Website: walmart
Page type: address-validator
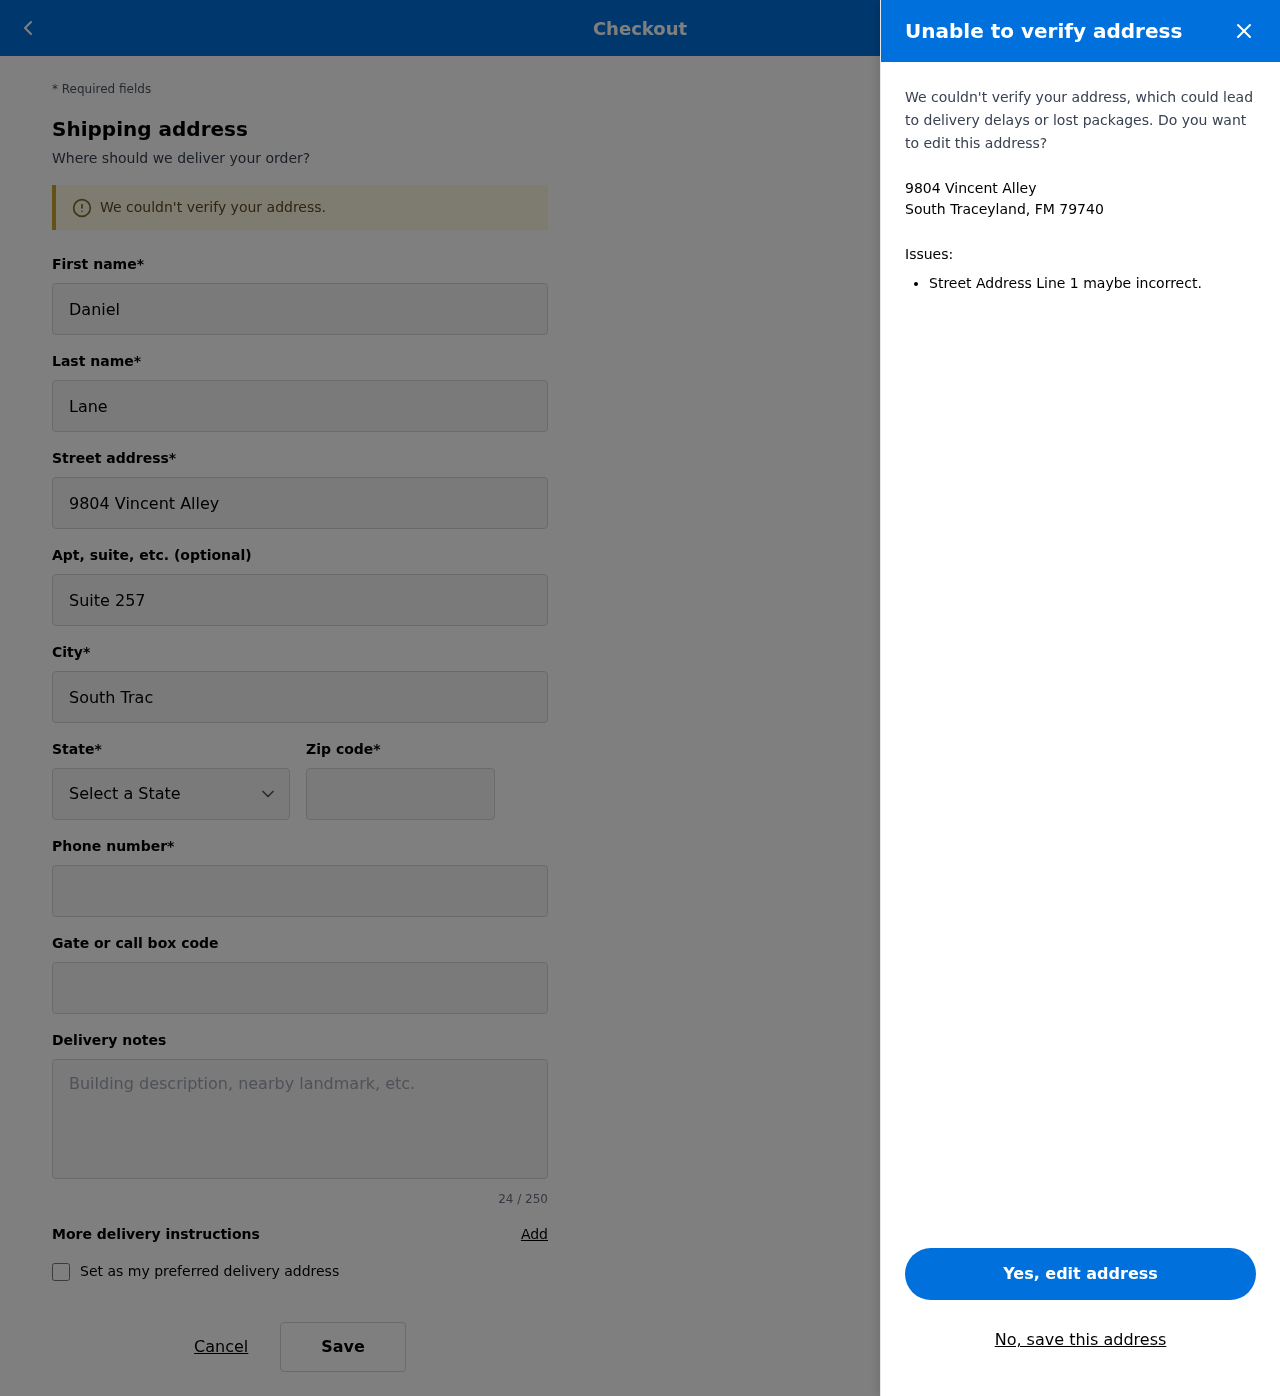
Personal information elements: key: PII_CITY_STATE_ZIP
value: South Traceyland, FM 79740
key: PII_DELIVERY_INSTRUCTIONS
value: Place behind screen door
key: PII_STATE_ABBR
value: FM
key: PII_STREET
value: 9804 Vincent Alley
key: PII_FIRSTNAME
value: Daniel
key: PII_LASTNAME
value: Lane
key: PII_STREET2
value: Suite 257
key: PII_CITY
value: South Traceyland
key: PII_POSTCODE
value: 79740
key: PII_PHONE
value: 9759264379
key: PII_SECURITY_CODE
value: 36EZ